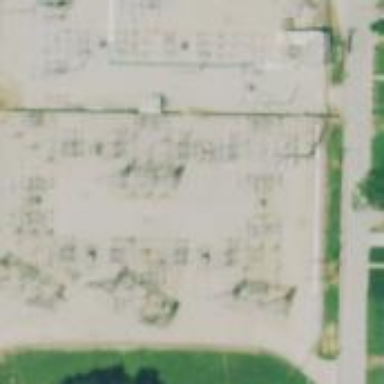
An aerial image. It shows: There is distribution substation enclosed by fence.